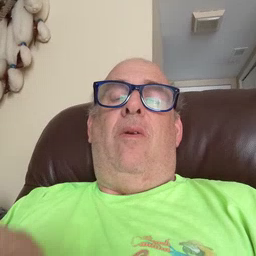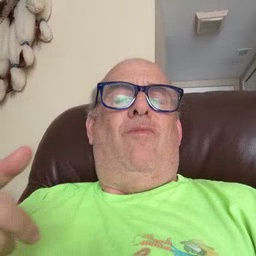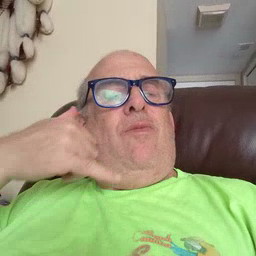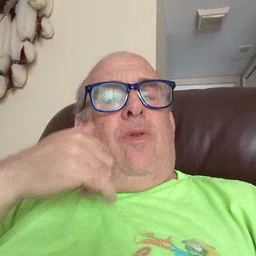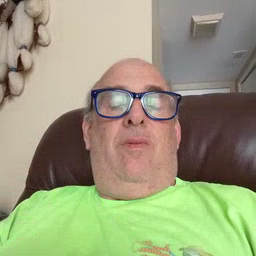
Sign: callonphone